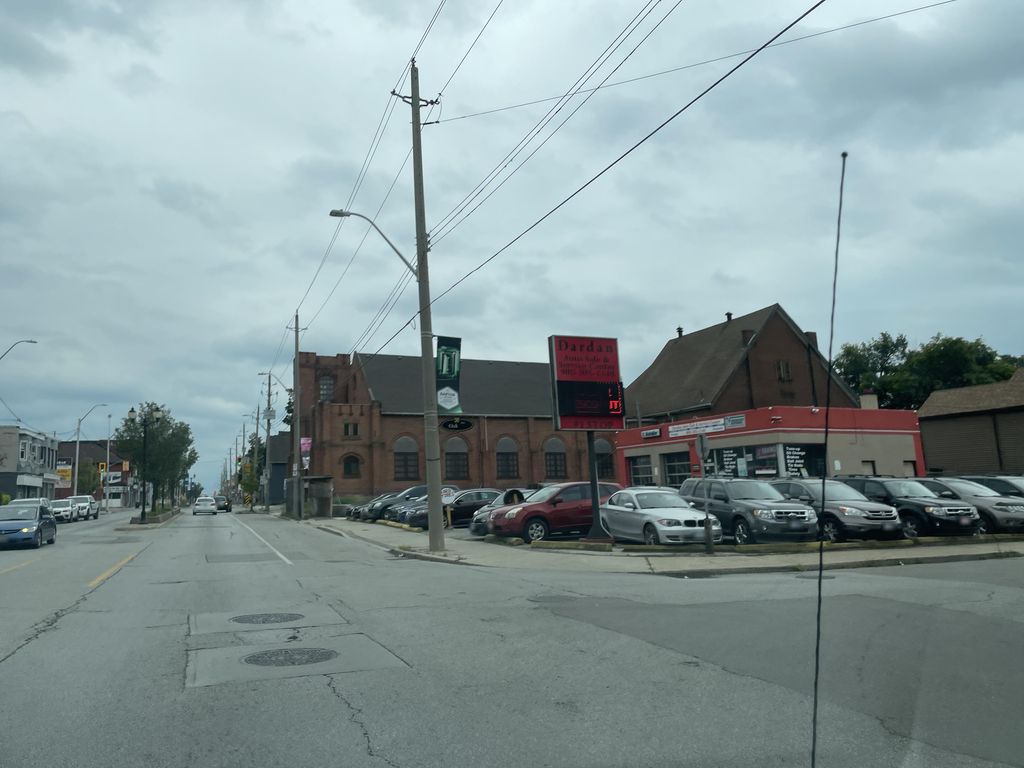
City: hamilton